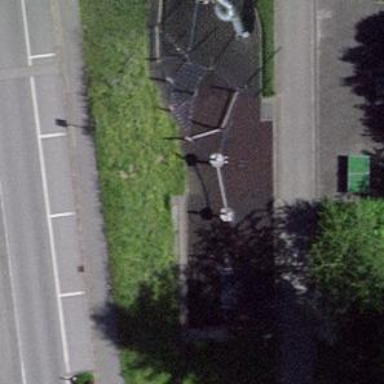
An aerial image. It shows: Playground area for leisure activities on the land.